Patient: sex M, age 77
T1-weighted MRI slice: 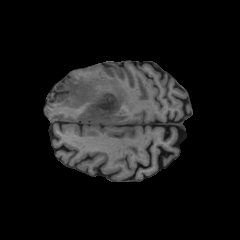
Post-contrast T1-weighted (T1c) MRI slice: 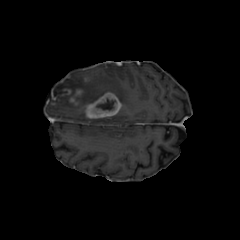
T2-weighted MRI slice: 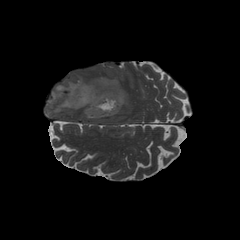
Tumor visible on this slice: yes
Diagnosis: Glioblastoma, IDH-wildtype
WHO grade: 4